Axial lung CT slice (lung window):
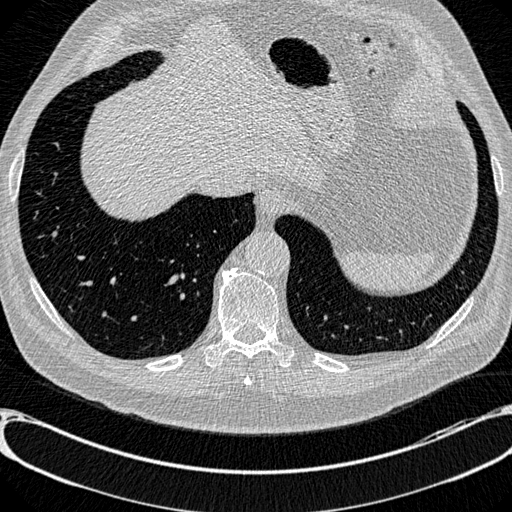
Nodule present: no